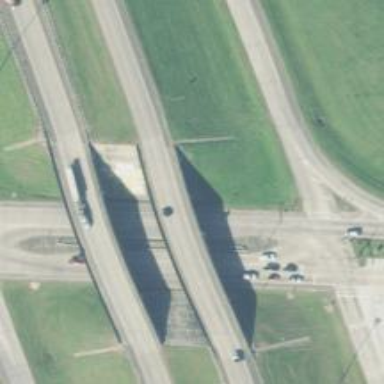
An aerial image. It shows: Bridge over motorway.